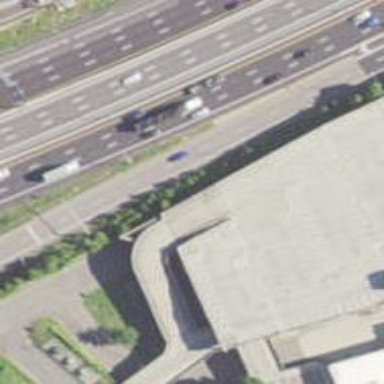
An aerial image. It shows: Motorway link.